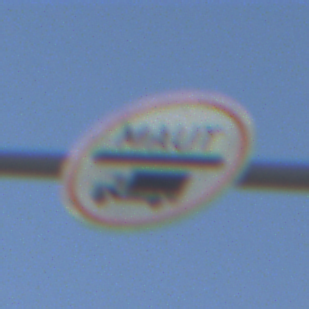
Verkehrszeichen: Mautpflicht
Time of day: SunriseSunset
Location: Outdoor (Urban)
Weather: Clear
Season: NotSpecified
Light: Natural